Interaction volume radius: 5 \u00c5
Interaction volume height: 15 \u00c5
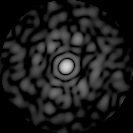
Disorder parameter: 0.846